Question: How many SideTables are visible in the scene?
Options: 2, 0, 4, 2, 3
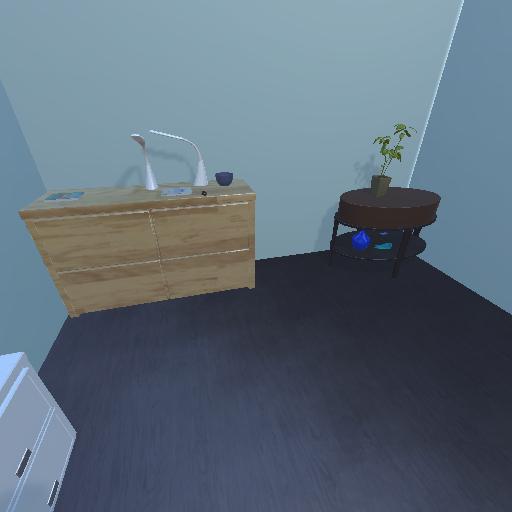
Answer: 2